Question: I have source branch 'A'. I branched 'B' from it.
in 'B' I have some folders under another physical folder named 'TB'.
Now I want to merge from 'A' to 'B', but the hierarchy had changed for some folders.
How can I solve this?
I tried to create temporary TB folder in 'A' as well, but merging didn't work.
see:

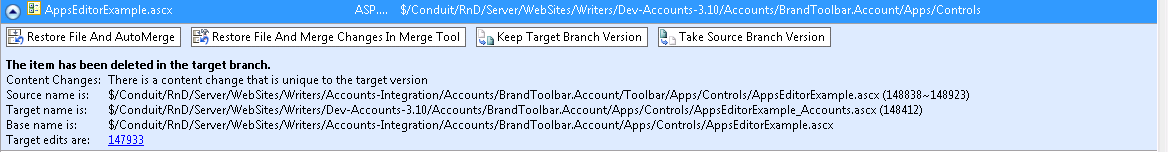
Answer: The error says you deleted a file from A and are now trying to merge the file from B back into A. It doesn't appear to be squawking about a newly added or renamed directory.
Quite frankly it looks like you branched A => B. Then moved stuff around in A and are now trying to merge B back into it... with the files in the old location in B.
I would just pick "restore the file and merge my changes from B".